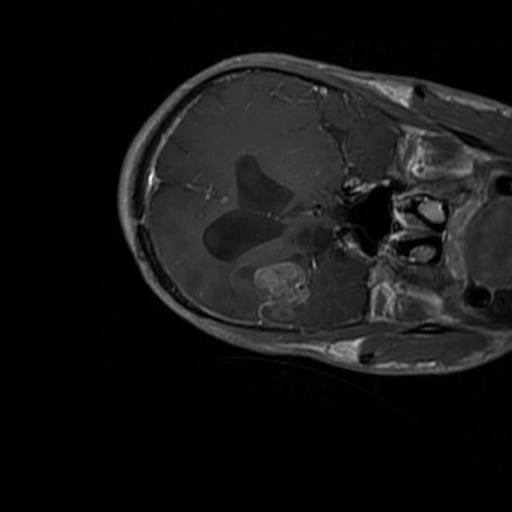
Label: brain_glioma